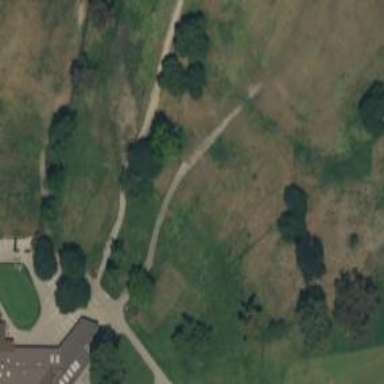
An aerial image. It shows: Path used for both walking and golf.